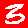
Digit: 3